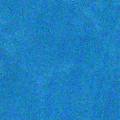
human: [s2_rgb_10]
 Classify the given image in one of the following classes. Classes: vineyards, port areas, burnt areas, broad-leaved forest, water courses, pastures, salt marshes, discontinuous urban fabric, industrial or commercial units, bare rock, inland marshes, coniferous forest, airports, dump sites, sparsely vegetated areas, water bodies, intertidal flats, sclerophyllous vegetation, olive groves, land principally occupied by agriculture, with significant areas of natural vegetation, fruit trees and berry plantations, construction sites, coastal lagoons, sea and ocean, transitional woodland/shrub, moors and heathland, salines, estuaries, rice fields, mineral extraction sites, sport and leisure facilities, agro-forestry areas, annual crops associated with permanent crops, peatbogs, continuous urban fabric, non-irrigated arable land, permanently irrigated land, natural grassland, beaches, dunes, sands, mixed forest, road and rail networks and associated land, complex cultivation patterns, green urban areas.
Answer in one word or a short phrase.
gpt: sea and ocean